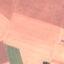
Land use / land cover class: AnnualCrop